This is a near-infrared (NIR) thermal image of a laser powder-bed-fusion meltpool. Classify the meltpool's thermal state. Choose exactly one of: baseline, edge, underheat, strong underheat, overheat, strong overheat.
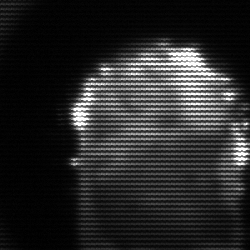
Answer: baseline